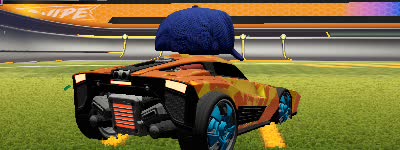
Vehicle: breakout